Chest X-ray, AP view. Patient: 59 years old, sex F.
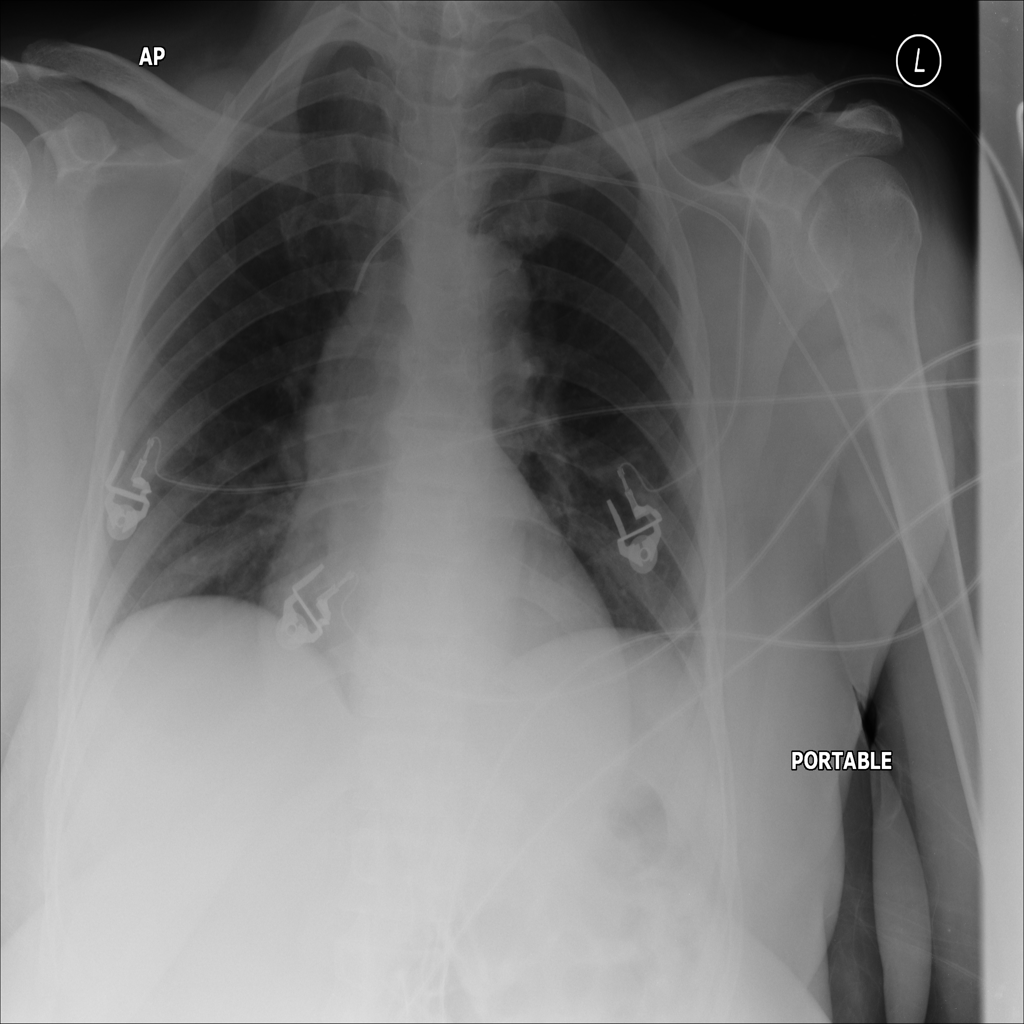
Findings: No Finding